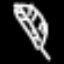
Label: leaf